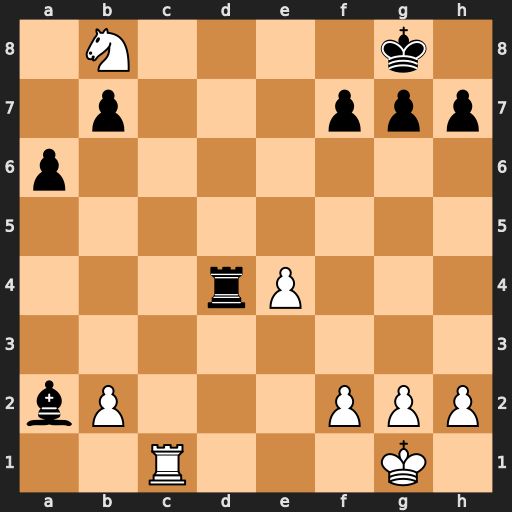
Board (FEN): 1N4k1/1p3ppp/p7/8/3rP3/8/bP3PPP/2R3K1
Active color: w
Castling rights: -
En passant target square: -
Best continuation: Rc8+ Rd8 Rxd8#